Question: im new to stackoverflow and need some help please. I wanted to colour y (Value) data above a level of 1.35 and cant seem to get it to work. wanted Steelblue for below 1.35 and plum for above 1.35. Below is working graph minus the colour change.
dataframe i have is
'''
Timestamp Value
20/10/2021 1.56
21/10/2021 1.426
22/10/2021 1.344
23/10/2022 1.23
24/10/2022 1.11
water$Timestamp <- water$Timestamp %>% dmy
river <- ggplot() +
coord_cartesian() +
layer(
data = water,
mapping = aes(x = Timestamp, y = Value),
stat = "identity",
geom ="point",
position = position_identity()
) +
layer(
data = riverwater,
mapping = aes(x = Timestamp, y = Value),
stat ="identity",
geom ="line",
position = position_identity()
)
ggplotly(river)
'''
---
This is the example of non continuous graph of the 2 plots, one line and other point

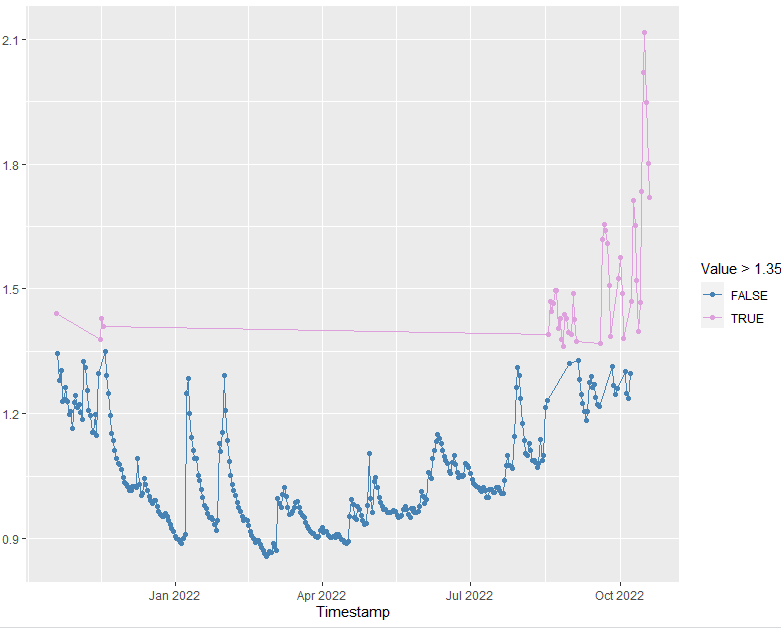
Answer: I simulated some data here to help make a plot more like your real case.
To get the colors assigned by the 'Value' you need to assign 'color' inside 'aes()'. 'geom_line()' takes a 'group' aesthetic which defines which data points are connected. If you specify a categorical aesthetic like 'color = Value > 1.35' then the 'group' aesthetic will inherit from there and split into 2 lines. If you want to connect all the data points, you simply have to set 'group = 1' to specify that you want them all connected together.
There are a few stylistic things in your code I'd also suggest to change:
- 'data.frames''merge''rbind''data.frame'- 'ggplot(aes(x = ..., y = ..., color = ...))''geom_*'
'''
library(tidyverse)
library(lubridate)
set.seed(8)
d <- data.frame(Timestamp = seq(ymd("2021-10-20"), ymd("2022-10-24"), by = "days"),
Value = 1.35 + cumsum(runif(370, -1, 1)))
d %>%
ggplot(aes(x = Timestamp, y = Value, color = Value > 1.35)) +
geom_point() +
geom_line(aes(group = 1)) +
scale_color_manual(values=c("Steel blue","plum"))
'''

<URL>